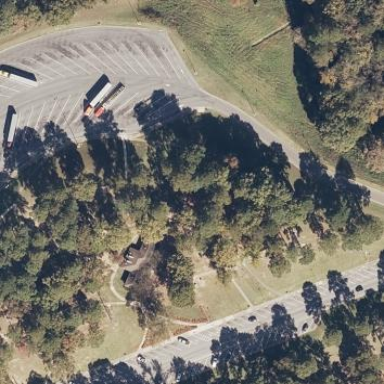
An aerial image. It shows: Parking area with surface.